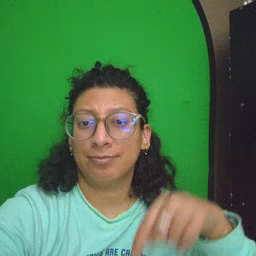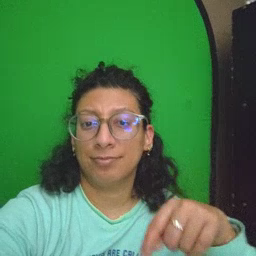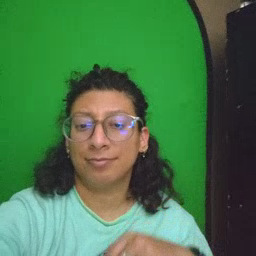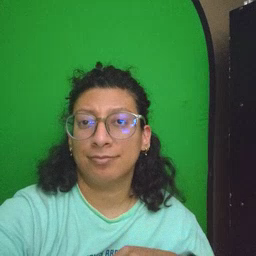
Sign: feet